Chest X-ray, PA view. Patient: 22 years old, sex M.
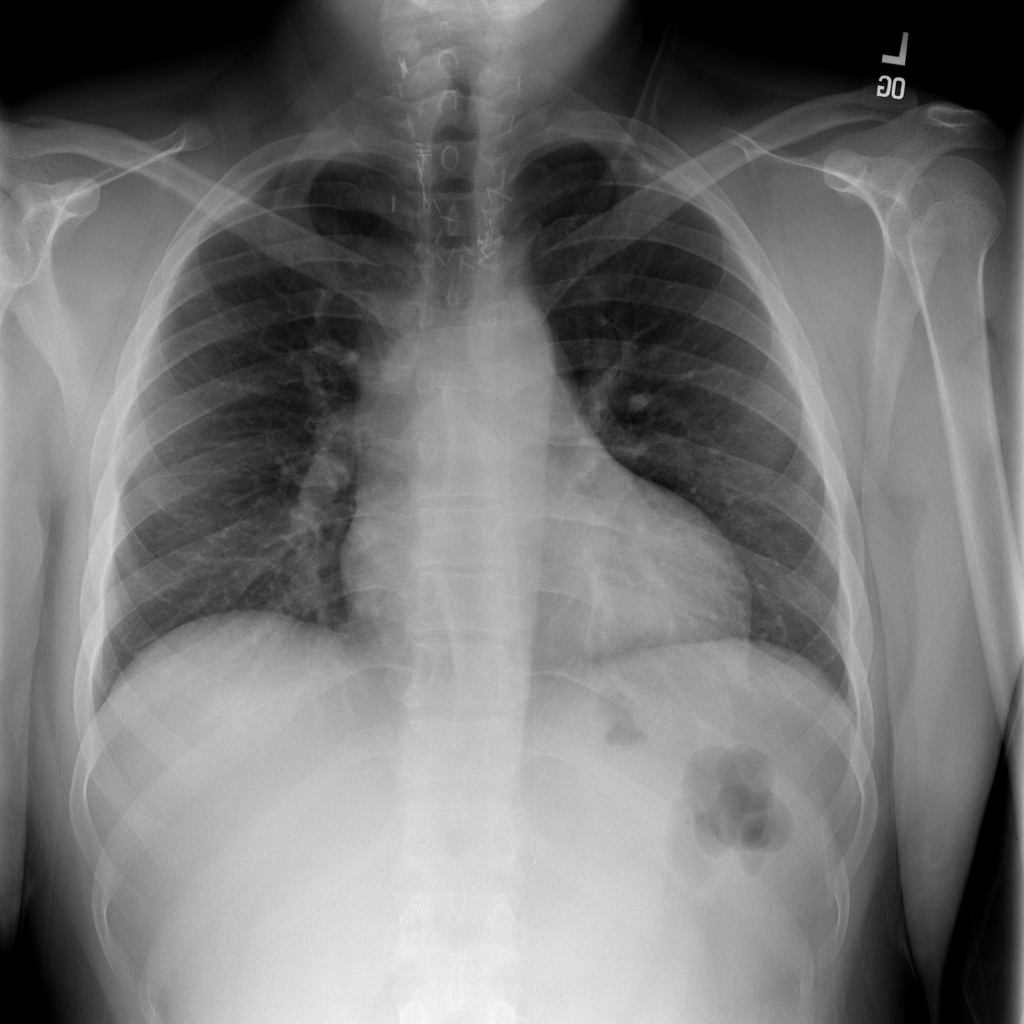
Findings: Atelectasis